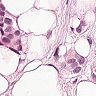
Metastatic tissue present: yes